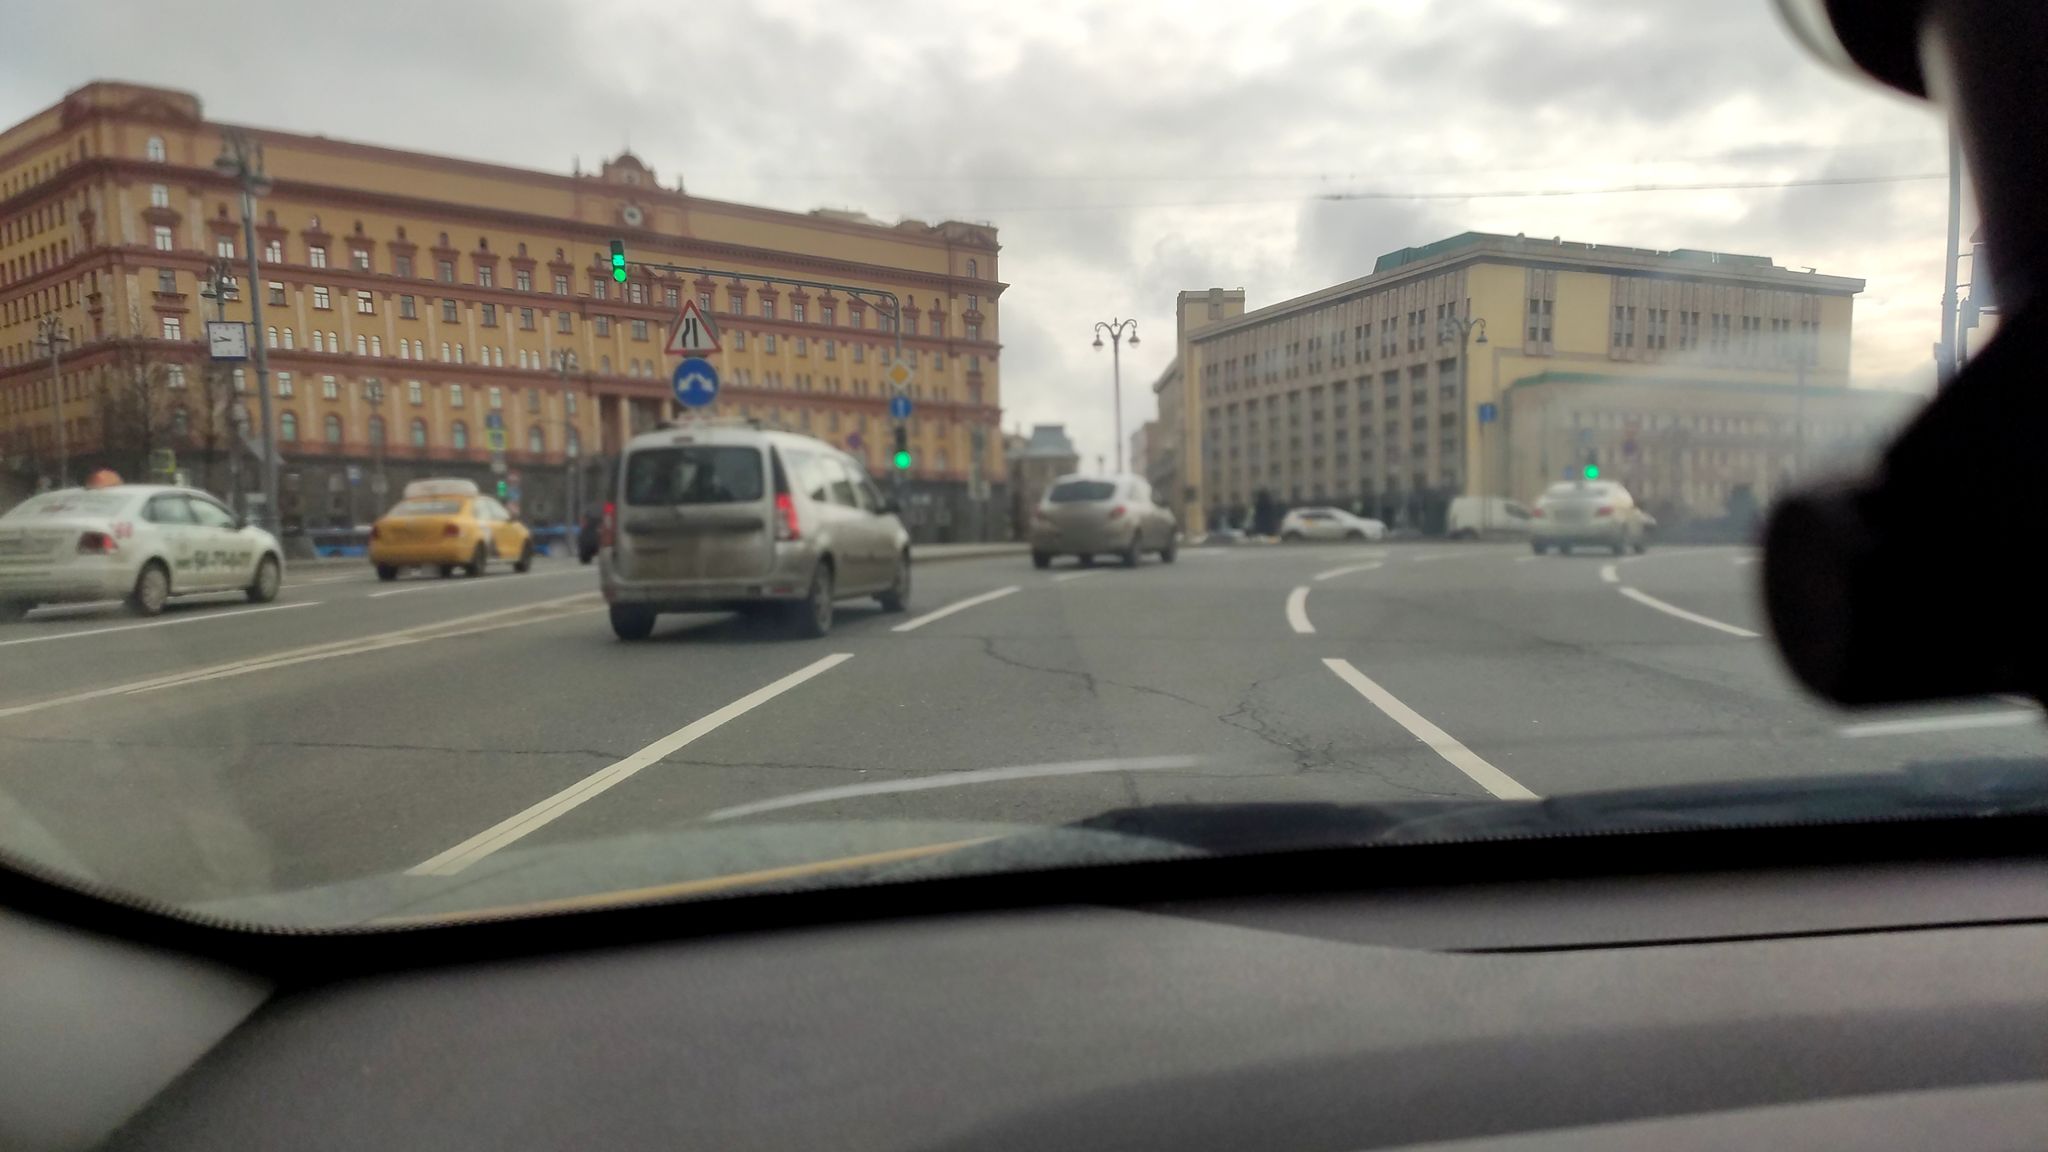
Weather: snowy
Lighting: day
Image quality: slightly poor
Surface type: driving surface
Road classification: primary
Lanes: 4
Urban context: urban centre
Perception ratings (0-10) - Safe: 3.48, Lively: 8.48, Beautiful: 5.83, Boring: 2.57, Depressing: 1.73, Wealthy: 5.21